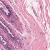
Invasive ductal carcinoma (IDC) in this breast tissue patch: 0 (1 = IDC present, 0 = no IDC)